Question: Hi I'm getting Below error on IE.
While uploading the image to parse.com.
It is Working fine in chrome and firefox and safari
working with jquery 1.10.0.js
'''
<script type="text/javascript" src="http://ajax.googleapis.com/ajax/libs/jquery/1.10.0/jquery.min.js"></script>
<script type="text/javascript" src="https://www.parsecdn.com/js/parse-1.2.8.min.js"></script>
'''
Error at this below code snippet.
'''
**parseFile.save().then(function(data) {**
console.log("success");
}, function(error) {
console.log("Error");
console.log(error);
});
'''

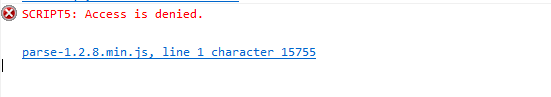
Answer: Solved by commenting these lines in method from js file
'''
if (typeof(XDomainRequest) !== "undefined") {
return Parse._ajaxIE8(method, url, data)._thenRunCallbacks(options);
}
'''